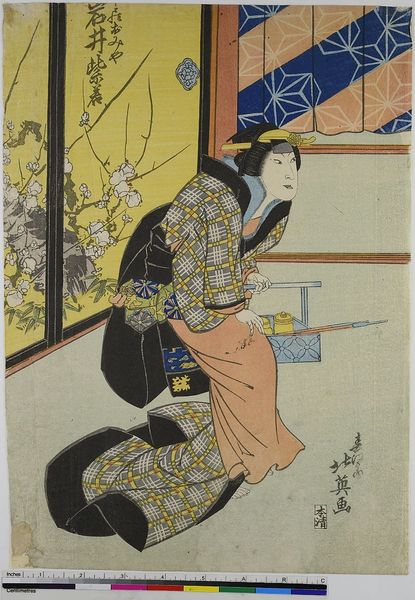
Titel: Der Schauspieler Iwai Shijaku I als Nakai Omiya
Künstler: Shunbaisai Hokuei
Standort: Hamburg
Institution: Museum für Kunst und Gewerbe Hamburg
Schlagwörter: blau, gelb, frau, zimmer, blüten, ornament, gesicht, hände, haare, theater, holzschnitt, japan, schrift, paravan, korb, schriftzeichen, geisha, druck, druckgraphik, sterne, druckgrafik, zeit, schauspieler, gefäße, farbholzschnitt, schauspielerin, kimono, bick, kabuki, edo, reproduktionen, druckerzeugnisse, theateraufführung, ukiyo